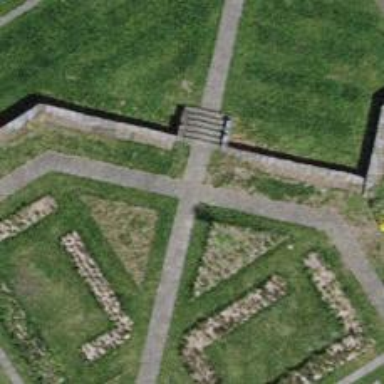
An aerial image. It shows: Footway covered with grass pavers.